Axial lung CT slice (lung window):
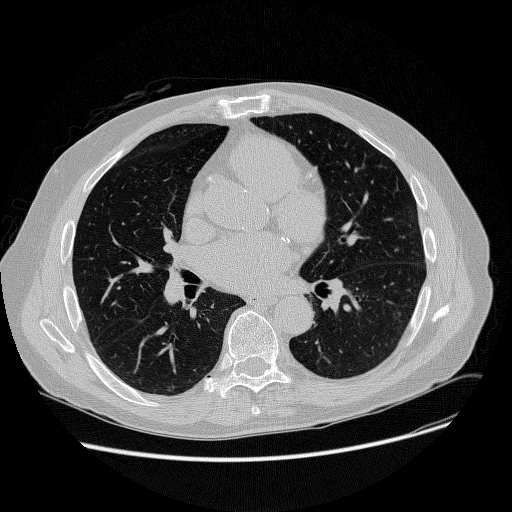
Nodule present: no